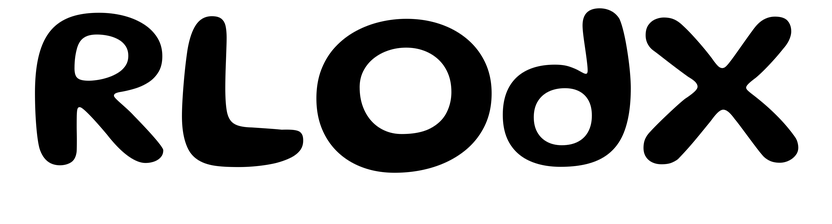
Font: Gluten_Medium